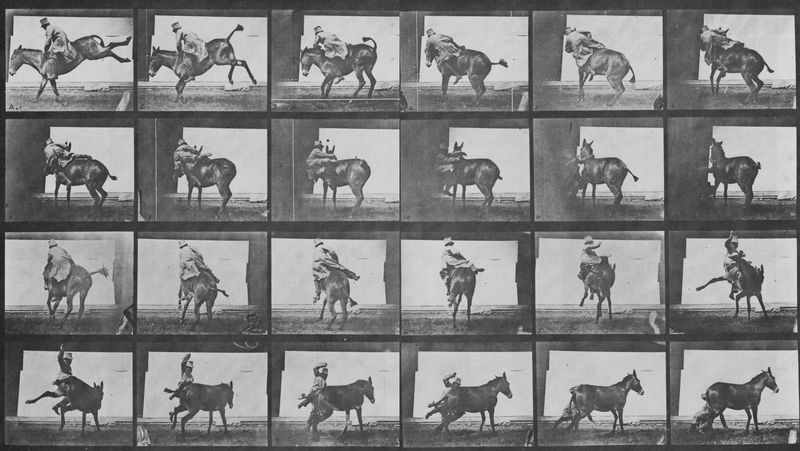
Titel: Ruth ist störrisch
Künstler: Eadweard Muybridge
Schlagwörter: kampf, mann, weiß, bewegung, grau, hut, hüte, kopfbedeckungen, männer, schwarz, gras, hund, zylinder, mütze, mützen, bild, weide, mantel, esel, pferd, pferde, reiter, hufe, reiten, sattel, schwanz, schweif, kopfbedeckung, fotos, studie, laufen, wild, fallen, foto, fotografie, photographie, rechteck, schwarzweiss, ironie, militär, uniform, soldat, reihe, photo, reihung, aufstehen, serie, soladt, springen, fall, film, sturz, kassetten, abfolge, einzelbilder, gaul, ausschlagen, tritt, aufstieg, raster, stürzen, galopp, photografie, schwaz, bildfolge, cowboy, sequenz, absturz, teire, bocken, photos, absitzen, zeitlupe, fotoserie, verweigern, muybridge, wild west, wilder westen, mybridge, bilderserie, akkumulation, fotoreihe, western, erstes foto, reietr, herabfallen, serial, rodeo, mustang, bockig, stop motion, edward, 1895, maybridge, malbridge, maubrigde, abwurf, bronco, zureiten, timelapse, bockendes pferd, abwerfen, 1775, bildserie, bewegte bilder